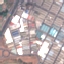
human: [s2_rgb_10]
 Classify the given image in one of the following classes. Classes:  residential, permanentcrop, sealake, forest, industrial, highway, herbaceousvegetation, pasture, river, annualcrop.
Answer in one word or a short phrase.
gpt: Industrial